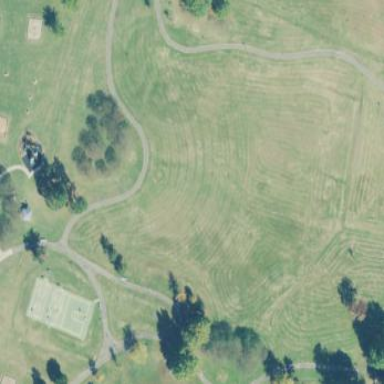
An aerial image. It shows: Recreation ground covered in grass.